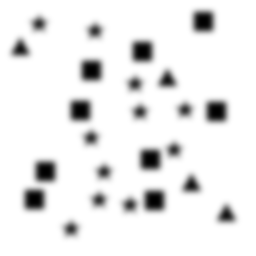
Squares: 9
Triangles: 4
Stars: 11
Total shapes: 24